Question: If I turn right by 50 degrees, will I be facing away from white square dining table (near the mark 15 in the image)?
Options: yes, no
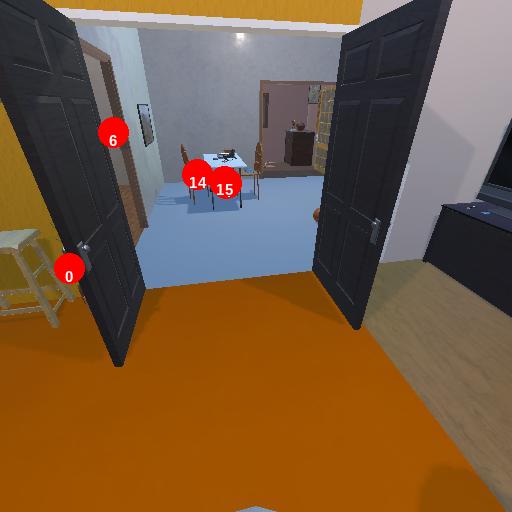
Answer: yes